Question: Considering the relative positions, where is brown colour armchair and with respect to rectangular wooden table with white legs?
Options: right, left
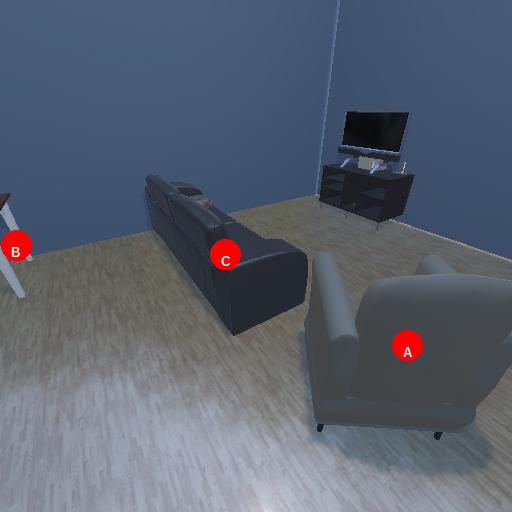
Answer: right